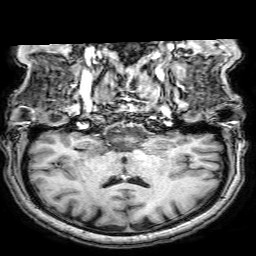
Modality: T1w
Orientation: sagittal
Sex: female
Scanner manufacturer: philips
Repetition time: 0.008279 s
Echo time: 0.00384 s